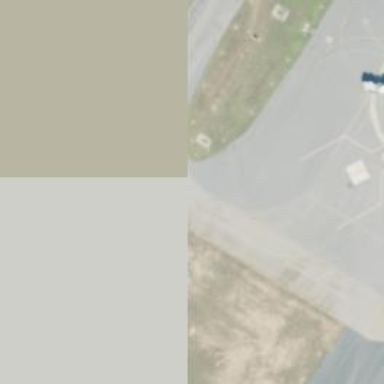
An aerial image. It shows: Image of taxiway at airport.